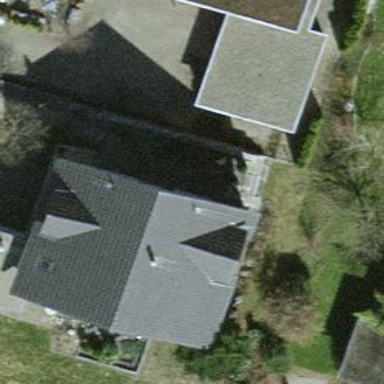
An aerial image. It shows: Detached building.